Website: bh-photo
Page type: review-order
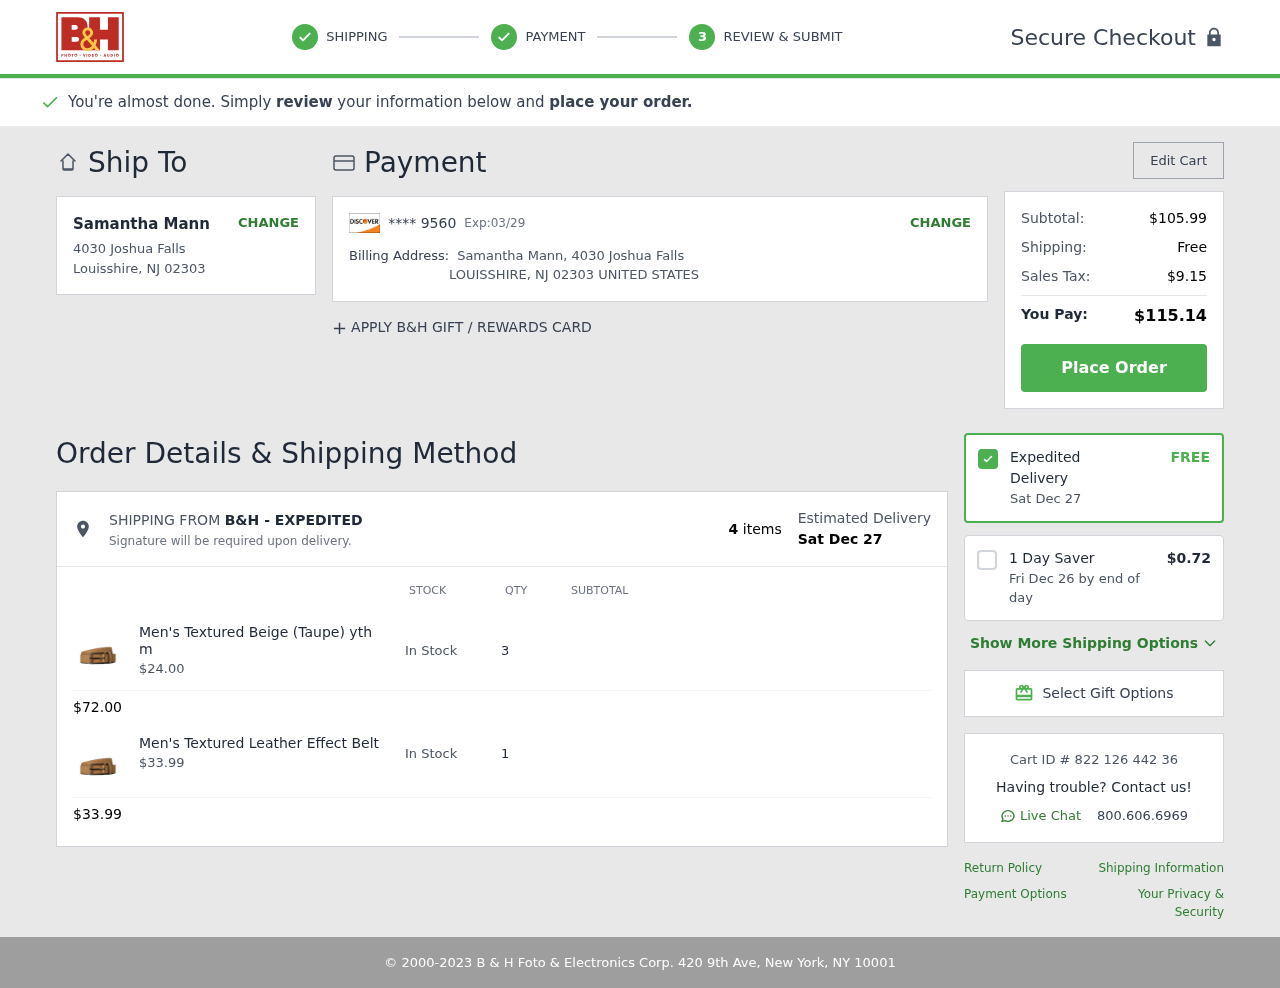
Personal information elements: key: PII_CARD_EXPIRY
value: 03/29
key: PII_CARD_LAST4
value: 9560
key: PII_CITY
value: Louisshire
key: PII_COUNTRY
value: UNITED STATES
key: PII_FULLNAME
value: Samantha Mann
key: PII_POSTCODE
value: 02303
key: PII_STATE_ABBR
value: NJ
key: PII_STREET
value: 4030 Joshua Falls
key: PII_STREET2
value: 4030 Joshua Falls
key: PII_FULLNAME2
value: Samantha Mann
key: PII_CITY2
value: LOUISSHIRE
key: PII_STATE_ABBR2
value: NJ
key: PII_POSTCODE_FULL
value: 02303
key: PII_POSTCODE_NUMERIC
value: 2303
Product elements: key: PRODUCT1_NAME
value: Men's Textured Beige (Taupe) yth m
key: PRODUCT1_PRICE
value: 24
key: PRODUCT1_QUANTITY
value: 3
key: PRODUCT2_NAME
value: Men's Textured Leather Effect Belt
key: PRODUCT2_PRICE
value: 33.99
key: PRODUCT2_QUANTITY
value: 1
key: PRODUCT1_SUBTOTAL
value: $72.00
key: PRODUCT2_SUBTOTAL
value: $33.99
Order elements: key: ORDER_SUBTOTAL
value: $105.99
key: ORDER_SHIPPING_COST
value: Free
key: ORDER_TAX
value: $9.15
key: ORDER_TOTAL
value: $115.14
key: ORDER_NUM_ITEMS
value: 4 items
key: ORDER_DELIVERY_DATE
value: Sat Dec 27
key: ORDER_DELIVERY_DATE2
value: Sat Dec 27
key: ORDER_DELIVERY_DATE_ALT
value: Fri Dec 26 by end of day
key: ORDER_EXPEDITED_SHIPPING
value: $0.72
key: ORDER_ID
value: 822 126 442 36